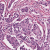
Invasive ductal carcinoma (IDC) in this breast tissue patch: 1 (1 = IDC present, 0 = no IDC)